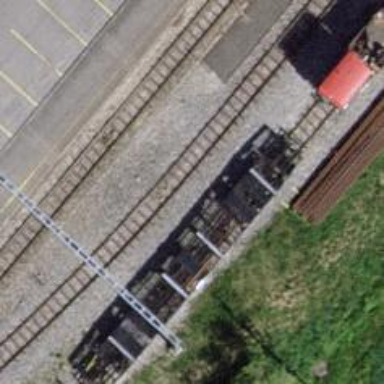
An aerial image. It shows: Narrow-gauge railway with 1 track. The tracks are electrified with contact line.